【题型】解答题　【知识点】平面几何　【难度】easy
已知：如图, 直线 $EF$ 经过矩形 $ABCD$ 顶点 $D$, 分别过顶点 $A$、$C$ 作 $EF$ 的垂线, 垂足分别为点 $E$ 和点 $F$, 且 $DE = DF$, 连接 $AC$。

(1) 求证：$AD^2 = AE \cdot AC$；

(2) 连接 $BE$ 和 $BF$, 求证：$BE = BF$。
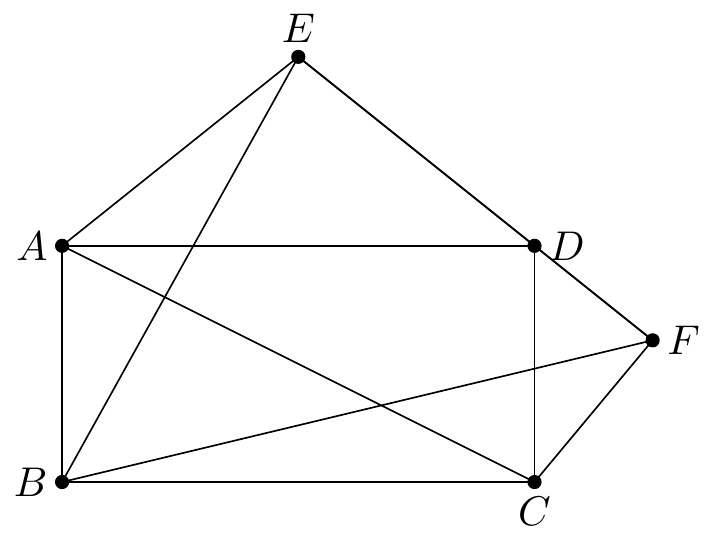
【解答】
解：(1)证明：如图, 连接 $BD$ 交 $AC$ 于点 $O$,

$\because$ 四边形 $ABCD$ 是矩形,

$\therefore AC = BD$, $OA = OC = OD = \frac{1}{2}AC$, $\angle ADC = 90^\circ$,

$\therefore \angle OAD = \angle ODA$,

$\because CF \perp EF$, $AE \perp EF$,

$\therefore AE // CF$,

$\because DE = DF$, $OA = OC$,

$\therefore OD // AE$,

$\therefore \angle EAD = \angle ODA$,

$\therefore \angle OAD = \angle EAD$,

又 $\because AE \perp EF$,

$\therefore \angle AED = \angle ADC = 90^\circ$,

$\therefore \triangle AED \sim \triangle ADC$,

$\therefore \frac{AE}{AD} = \frac{AD}{AC}$,

即 $AD^2 = AE \cdot AC$；

(2)证明：由(1)得 $OD // AE$, $AE \perp EF$,

$\therefore OD \perp EF$,

又 $\because DE = DF$,

$\therefore BE = BF$。
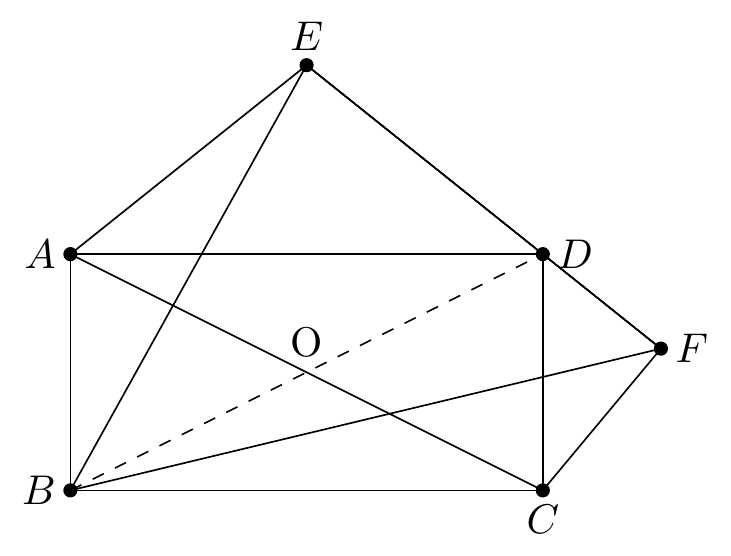